Aerial crown-view tile of a tropical tree (Barro Colorado Island, Panama), acquired 20250414:
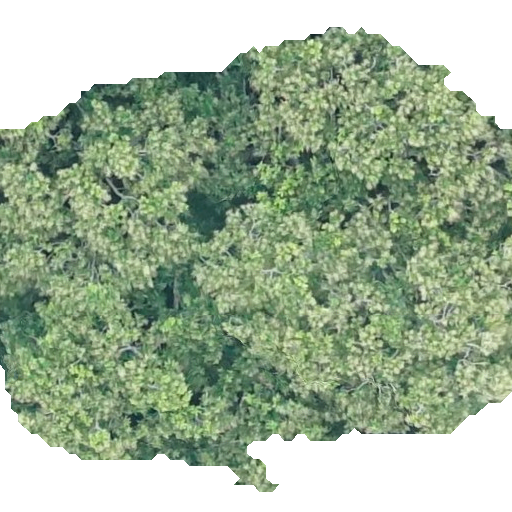
Species: Anacardium excelsum
GBIF accepted scientific name: Anacardium excelsum
Crown area: 292.584 m²